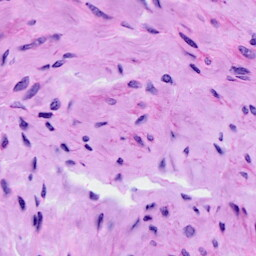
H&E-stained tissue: Cervix